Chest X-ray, AP view. Patient: 59 years old, sex F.
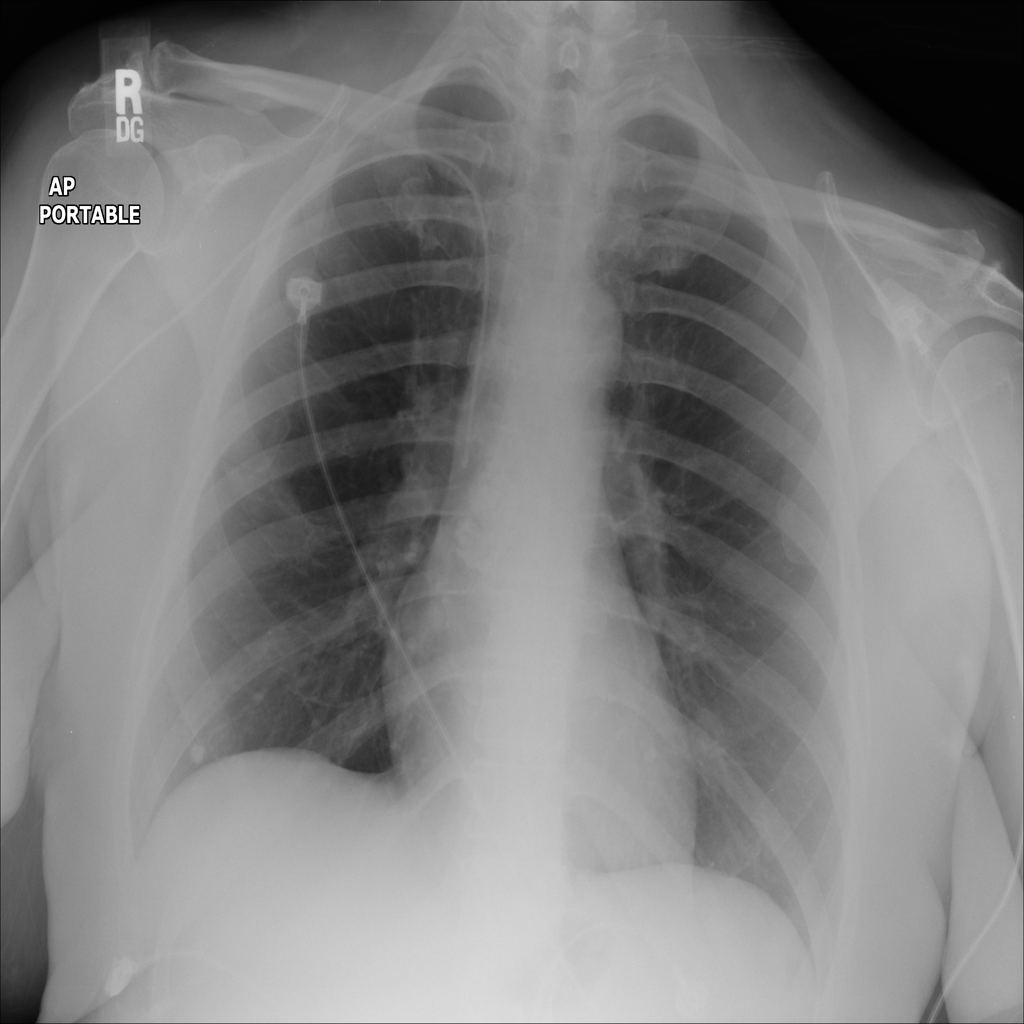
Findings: No Finding